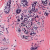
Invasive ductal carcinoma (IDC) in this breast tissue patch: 0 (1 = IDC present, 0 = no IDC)